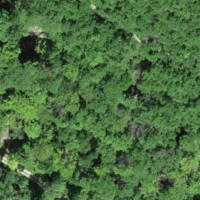
EUNIS habitat code: 41
Species observed at this site:
Cynoglossum officinale
Circaea lutetiana
Campanula rotundifolia
Melittis melissophyllum